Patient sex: M
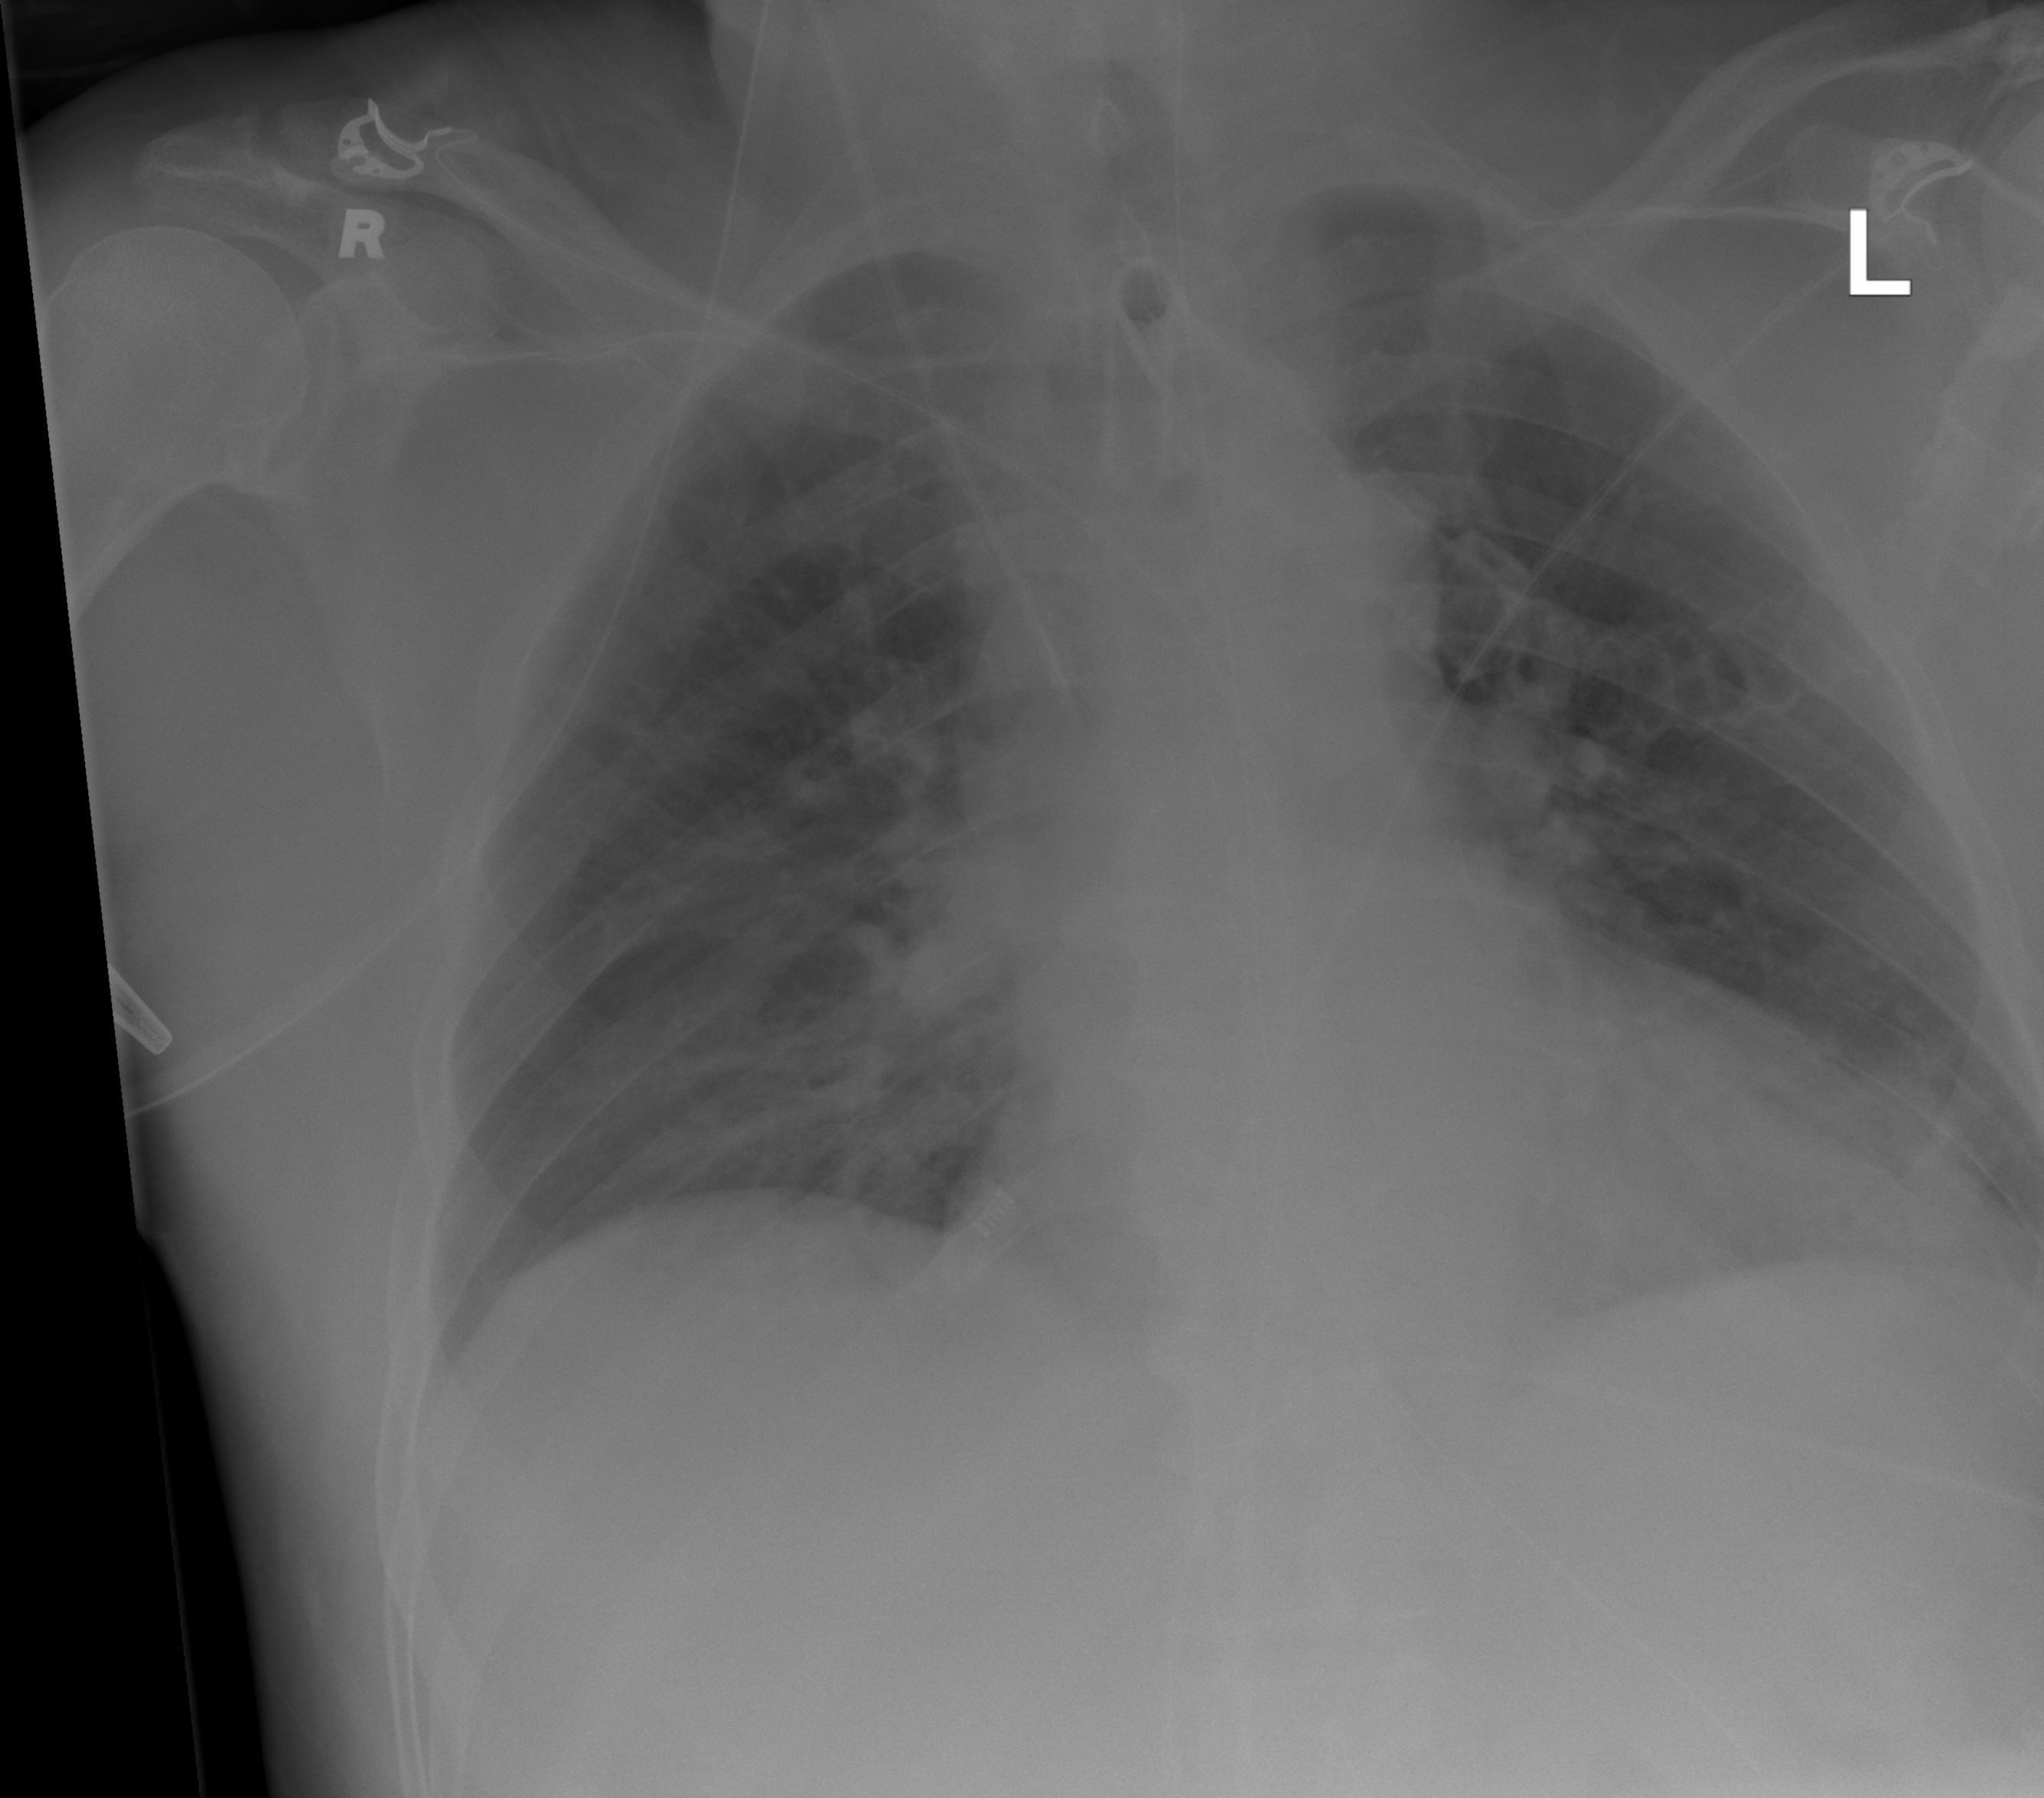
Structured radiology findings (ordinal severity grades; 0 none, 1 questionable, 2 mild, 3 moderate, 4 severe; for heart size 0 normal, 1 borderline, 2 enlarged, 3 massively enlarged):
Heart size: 0
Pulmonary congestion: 1
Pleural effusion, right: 0
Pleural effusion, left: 2
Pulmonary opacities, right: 1
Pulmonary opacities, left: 0
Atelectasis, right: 0
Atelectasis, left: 2